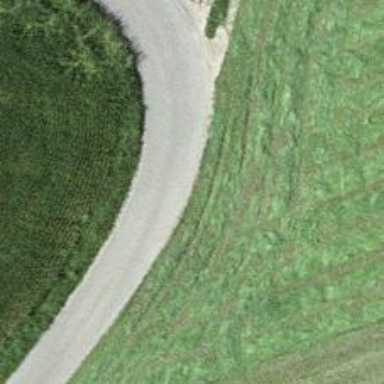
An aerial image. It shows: Unpaved unclassified road.